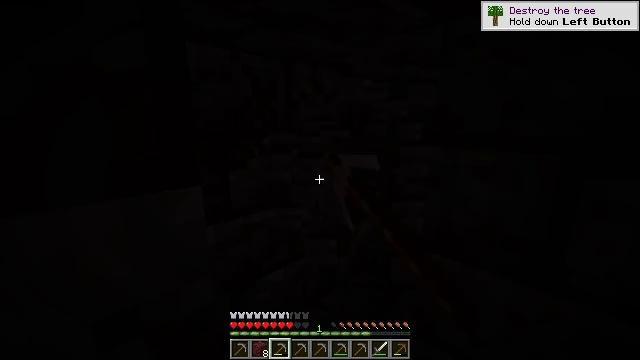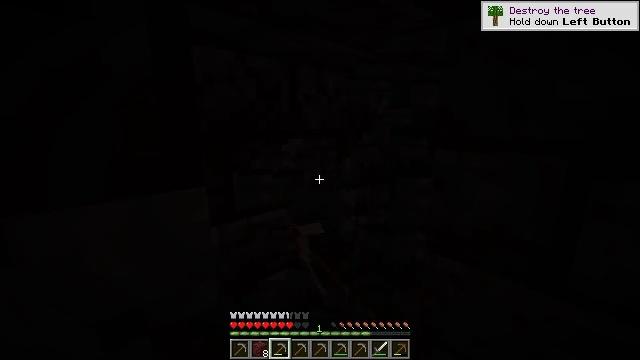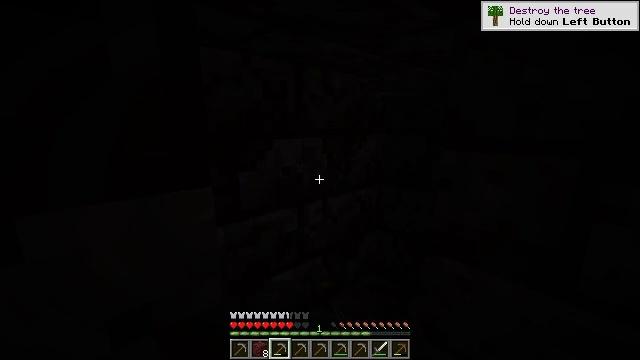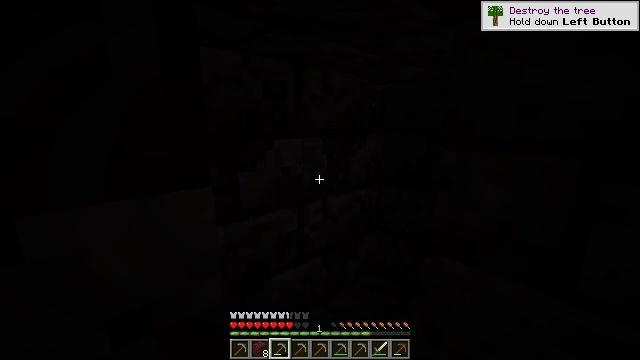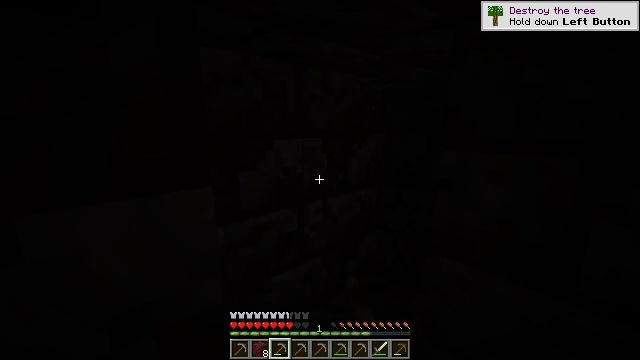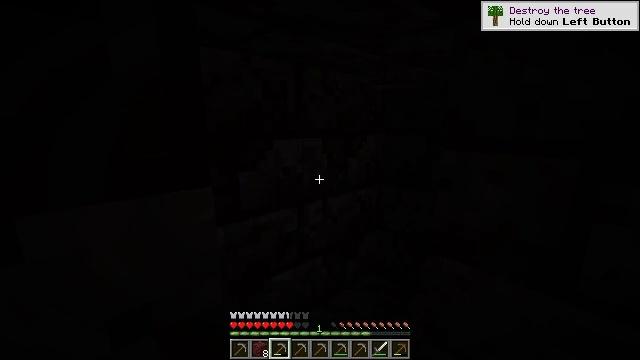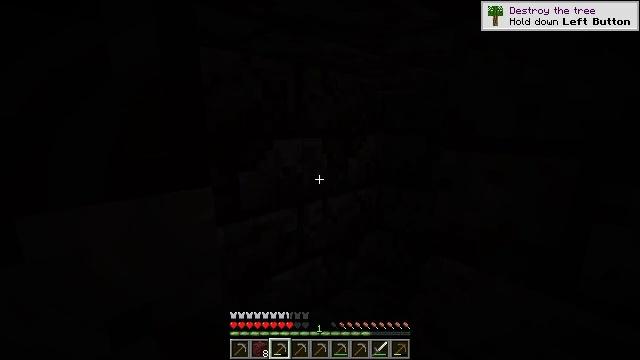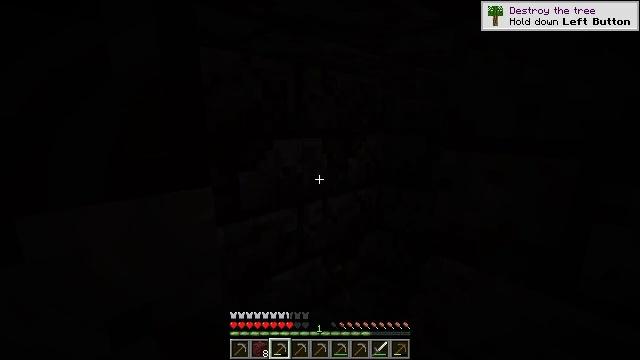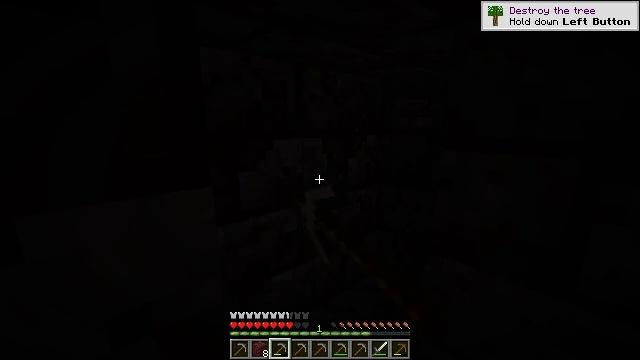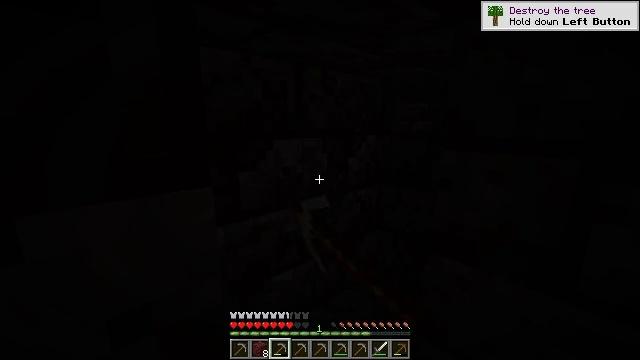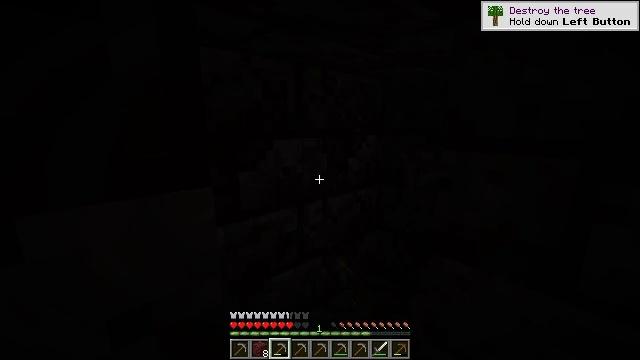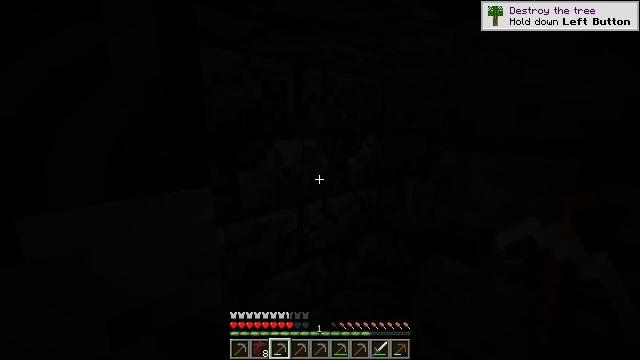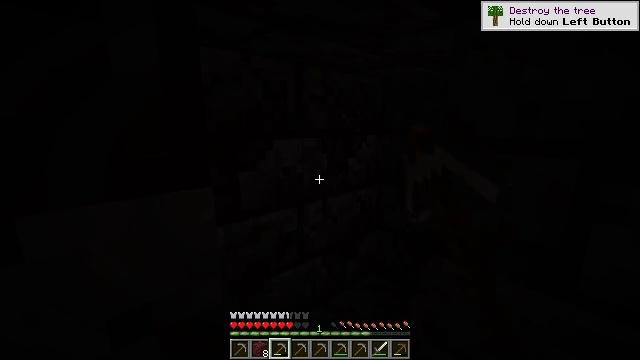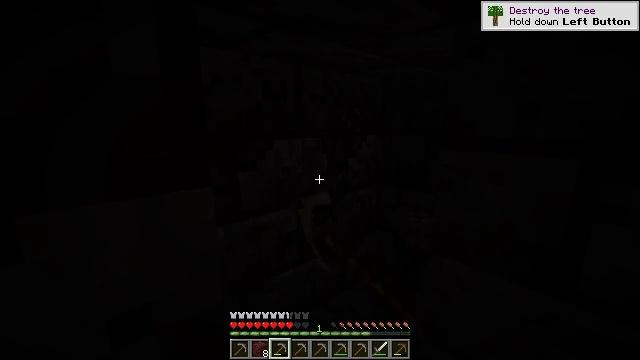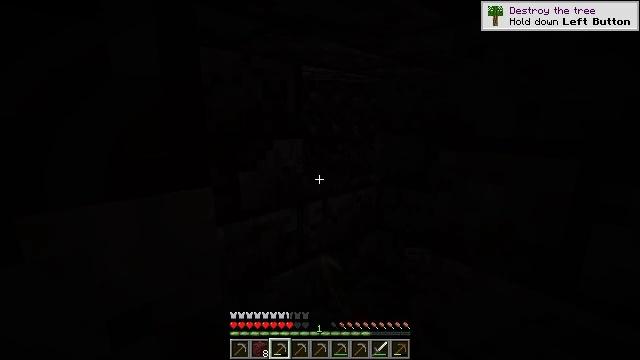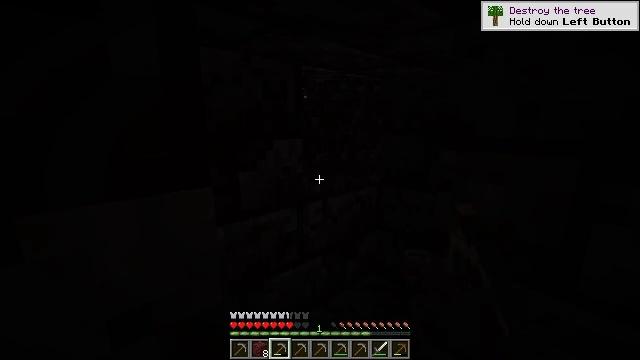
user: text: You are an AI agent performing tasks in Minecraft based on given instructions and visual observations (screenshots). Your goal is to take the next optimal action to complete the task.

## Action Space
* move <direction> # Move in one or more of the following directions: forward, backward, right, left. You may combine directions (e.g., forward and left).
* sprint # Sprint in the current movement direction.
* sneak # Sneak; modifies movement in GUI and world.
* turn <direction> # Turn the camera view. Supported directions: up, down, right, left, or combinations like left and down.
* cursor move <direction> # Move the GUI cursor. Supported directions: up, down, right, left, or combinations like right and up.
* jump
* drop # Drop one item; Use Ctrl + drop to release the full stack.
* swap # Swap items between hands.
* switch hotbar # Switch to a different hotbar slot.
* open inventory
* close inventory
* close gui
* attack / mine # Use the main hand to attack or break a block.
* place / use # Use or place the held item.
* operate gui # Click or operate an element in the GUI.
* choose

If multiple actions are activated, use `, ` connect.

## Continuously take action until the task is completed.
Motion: motion action
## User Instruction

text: Attack the cracked polished blackstone bricks to gather it.
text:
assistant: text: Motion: attack / mine
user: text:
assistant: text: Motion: turn left, attack / mine
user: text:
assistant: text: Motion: attack / mine
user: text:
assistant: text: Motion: attack / mine
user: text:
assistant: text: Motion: attack / mine
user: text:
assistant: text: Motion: attack / mine
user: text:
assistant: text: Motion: attack / mine
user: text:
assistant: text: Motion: attack / mine
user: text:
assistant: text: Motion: attack / mine
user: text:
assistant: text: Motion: attack / mine
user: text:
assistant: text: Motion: attack / mine
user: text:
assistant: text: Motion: attack / mine
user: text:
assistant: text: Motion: attack / mine
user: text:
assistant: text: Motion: attack / mine
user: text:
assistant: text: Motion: attack / mine
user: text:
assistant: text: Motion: attack / mine
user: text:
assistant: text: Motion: attack / mine
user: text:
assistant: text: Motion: attack / mine
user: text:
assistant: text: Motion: attack / mine
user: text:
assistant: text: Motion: attack / mine
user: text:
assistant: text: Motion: attack / mine
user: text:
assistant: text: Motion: attack / mine
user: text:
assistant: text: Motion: attack / mine
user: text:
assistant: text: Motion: attack / mine
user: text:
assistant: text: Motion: attack / mine
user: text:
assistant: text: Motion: attack / mine
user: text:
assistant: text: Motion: attack / mine
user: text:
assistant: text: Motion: attack / mine
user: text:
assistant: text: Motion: attack / mine
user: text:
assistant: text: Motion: attack / mine